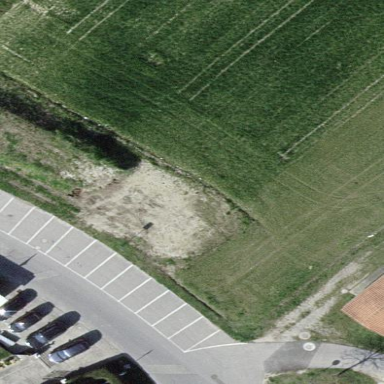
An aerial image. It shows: Parking area with asphalt surface.